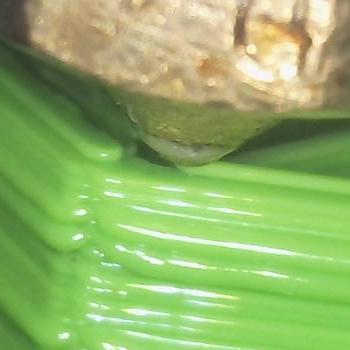
Flow rate: 66%